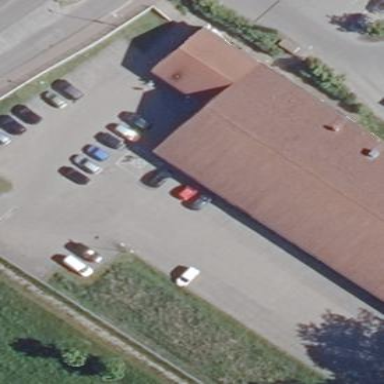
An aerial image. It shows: Concrete parking area.